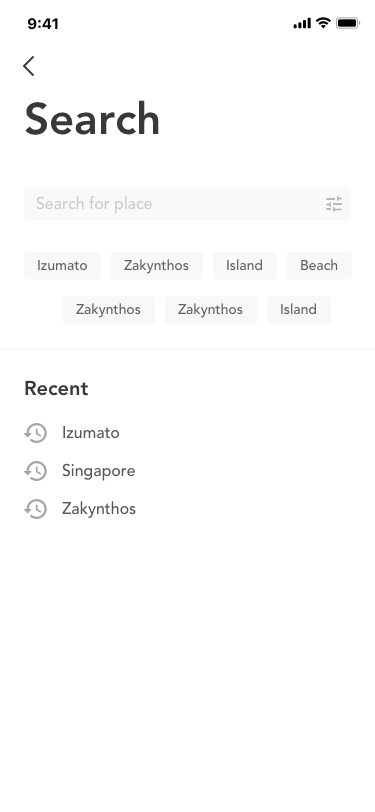
Text in this UI design:
Izumato
Singapore
Zakynthos
Izumato
Zakynthos
Zakynthos
Zakynthos
Island
Island
Beach
Recent
Search